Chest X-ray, PA view. Patient: 45 years old, sex F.
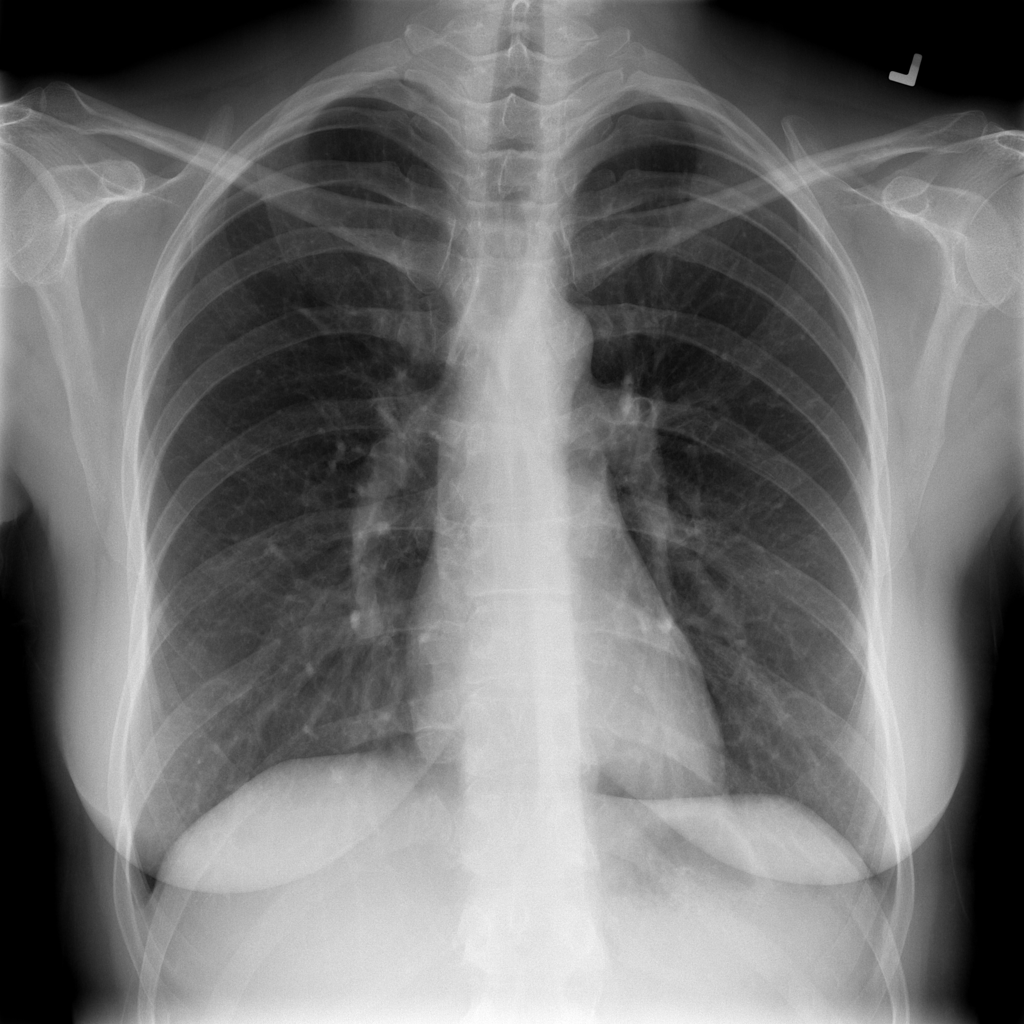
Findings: No Finding